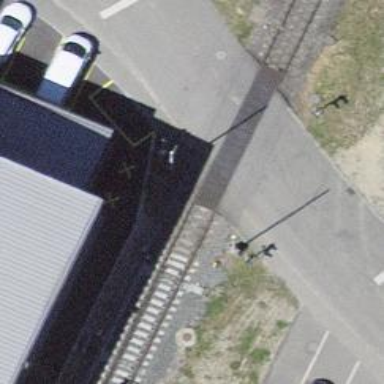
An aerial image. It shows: Level crossing along the railway.